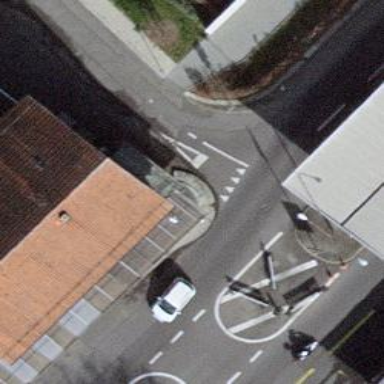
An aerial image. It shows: Road with "give way" sign.